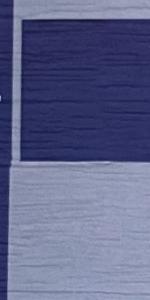
Label: Empty